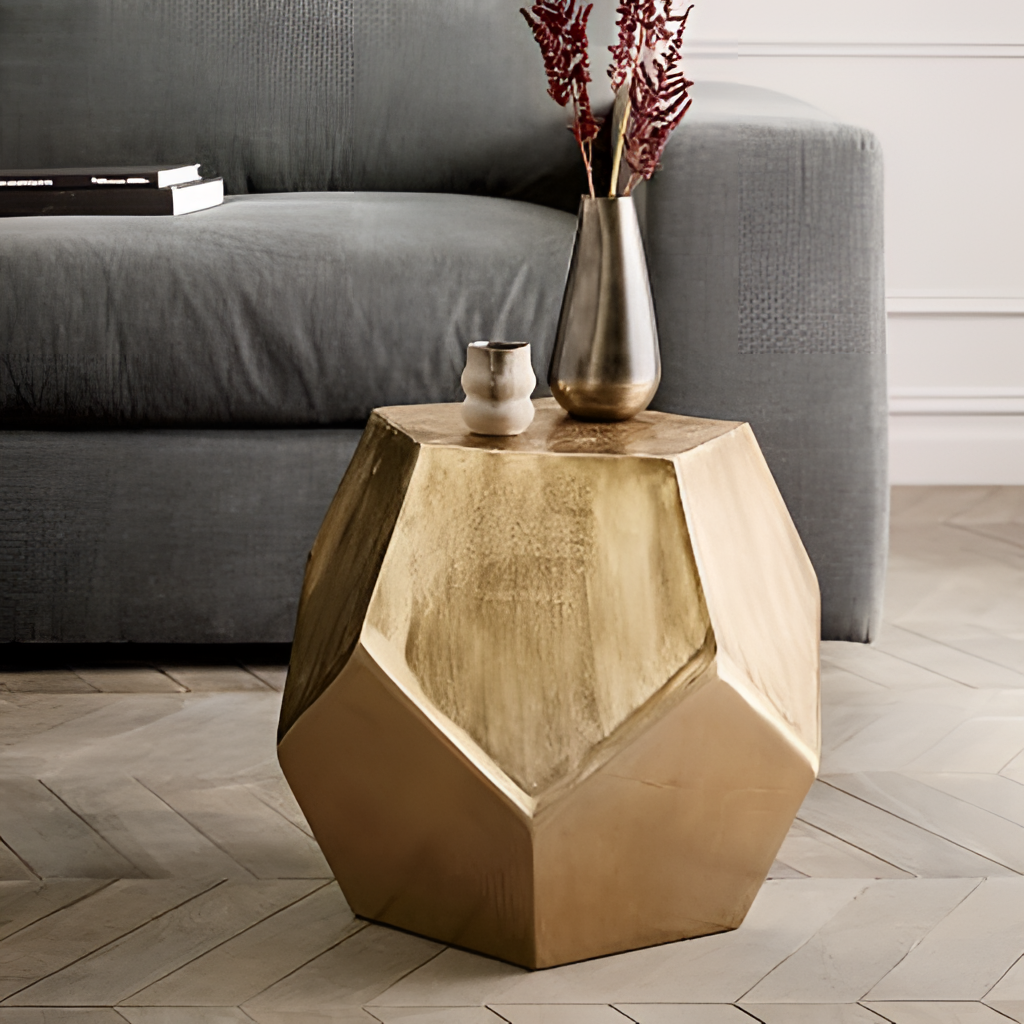
living room, fabric sofa, beige wood flooring, with chevron pattern, modern, paint wallpaper, with solid pattern